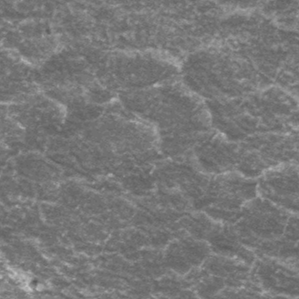
Label: frost